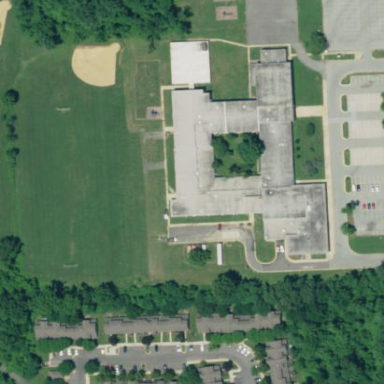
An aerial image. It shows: School.